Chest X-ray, AP view. Patient: 64 years old, sex M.
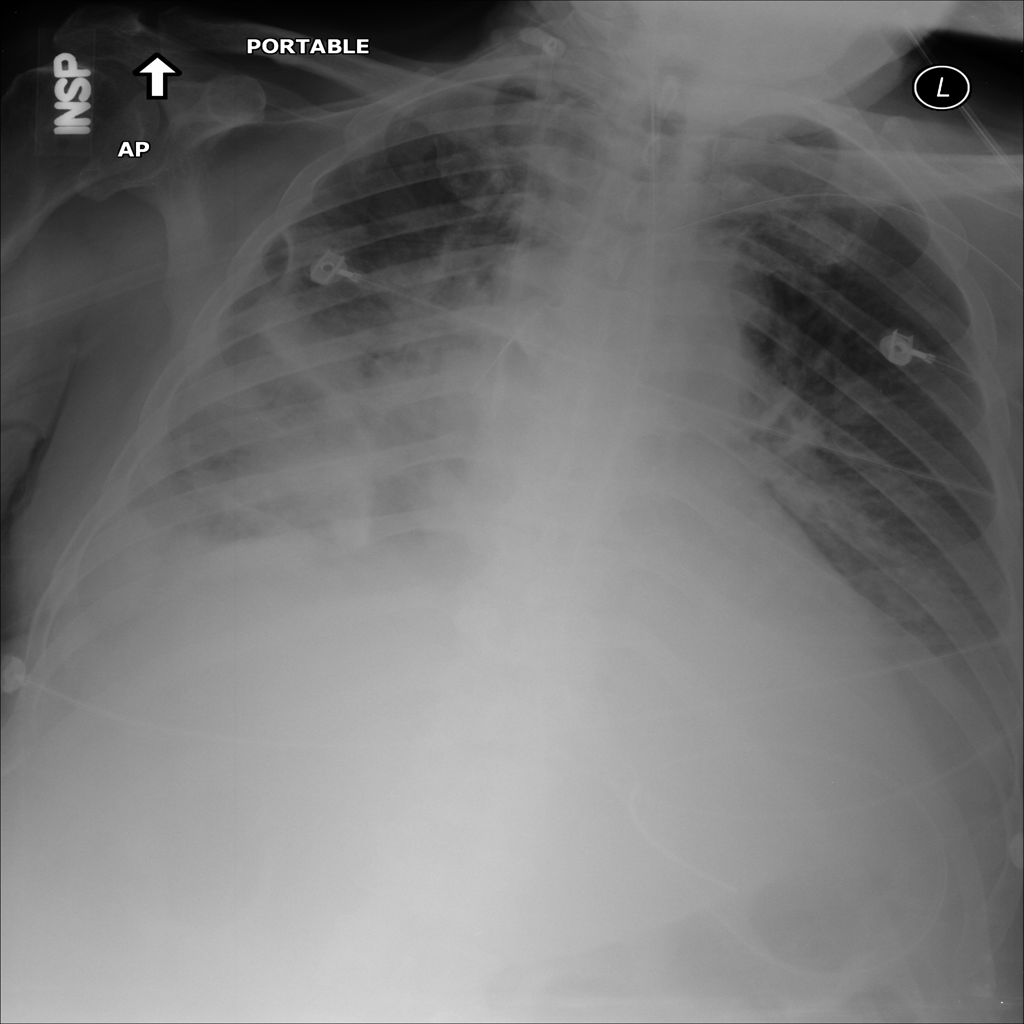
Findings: Effusion, Infiltration, Pneumothorax